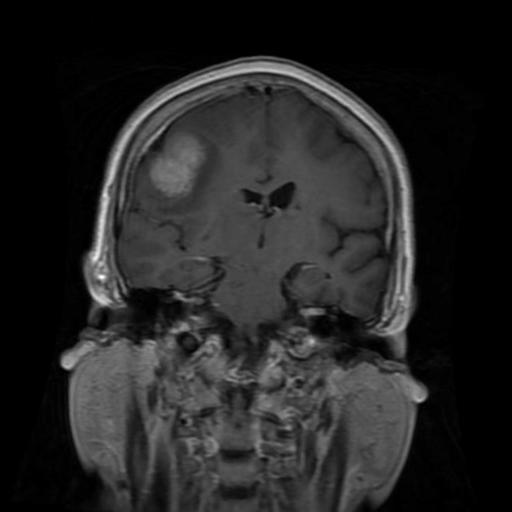
Label: meningioma